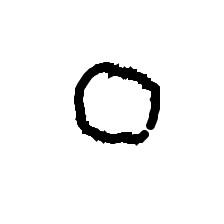
Shape: circle